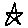
Label: star